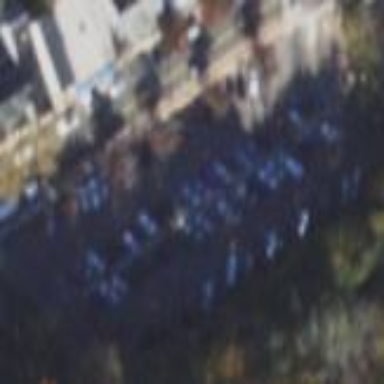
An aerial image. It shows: Parking area.